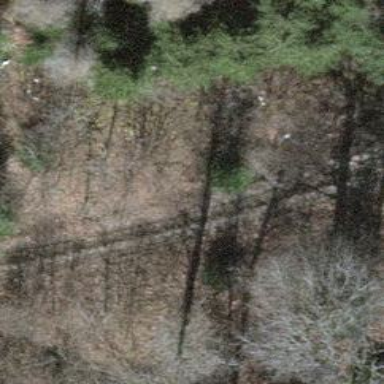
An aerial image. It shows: Gravel track with grade2 quality.